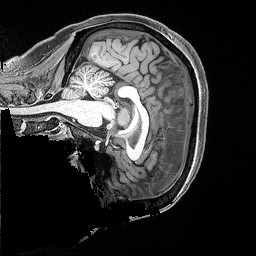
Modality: T1w
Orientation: sagittal
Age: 39
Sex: female
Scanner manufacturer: siemens
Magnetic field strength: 3 T
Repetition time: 2.5 s
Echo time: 0.0029 s